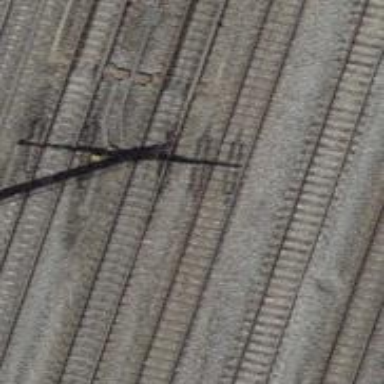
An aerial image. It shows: Single railway track with electrification through contact line.